Question: I want visually represent table row data in a chart/graph but the chart should be displayed only when the mouse hovers over the chart icon.
Example screenshot

<URL>
Hover over the chart icon and a chart is displayed.
I have basic knowledge of highcharts and google chart but dont know how to show and hide them on mouse hover events. I looked at the source code of the above linked page and they are using css canvas.(trying to figure out what that is)
Can someone please give me a simple demo/example of the above functionality
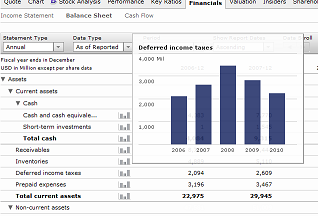
Answer: here is a basic example to show you the functionality how to dynamically attach event handlers to elements and create a element to hold (chart) data to display, no chart data suppled yet thought. again its just an example
Some css to absolutely position the chart container relative to its parent element
'''
.chart-icon{position:relative;width:20px;height:20px;background:#aaa;margin:2px}
div.chartContainer {position:absolute;left:40px;width:300px;height:300px;background:#fff;border:2px outset #666;overflow:hidden}
<div id="charticon_i1" class="chart-icon">1</div>
<div id="charticon_i2" class="chart-icon">2</div>
<div id="skip">'<hr>'</div>
<div id="charticon_i17" class="chart-icon">17</div>
'''
.
'''
var chart_icons = [];
chart_icons = document.getElementsByTagName("div");
for (var i = 0; i < chart_icons.length; i++) {
var txtchart = (chart_icons[i].id).slice(0,(chart_icons[i].id).lastIndexOf("_"));
if(txtchart === "charticon"){
var ome = chart_icons[i].id;
// W3C way to add event listners
if (document.body.addEventListener) {
document.getElementById(chart_icons[i].id).addEventListener("mouseover", function (){displayChart(this)}, true);
document.getElementById(chart_icons[i].id).addEventListener("mouseout", function (){removeChart(this)}, true);
}else{
// IE lazy method
document.getElementById(chart_icons[i].id).onmouseover = function (){displayChart(this)};
document.getElementById(chart_icons[i].id).onmouseout = function (){removeChart(this)};
}
}
}
function displayChart(oChart){
var elem = document.createElement("div");
elem.className = 'chartContainer';
elem.id = 'chartContainer'; // id can be static because it will be removed form the DOM
// append the newly created div to the icon element
document.getElementById(oChart.id).appendChild(elem);
document.getElementById(elem.id).innerHTML = "TODO: Add Chart data, many ways of getting the data form already displayed as inline in the table, arrays, canvas, webservices.<h4>" + oChart.id + "</h4>";
}
function removeChart(oChart){
var chartContainer = document.getElementById(oChart.id);
// remove the container so the DOM dosnt get poluited
chartContainer.removeChild(chartContainer.firstChild.nextSibling);
}
'''